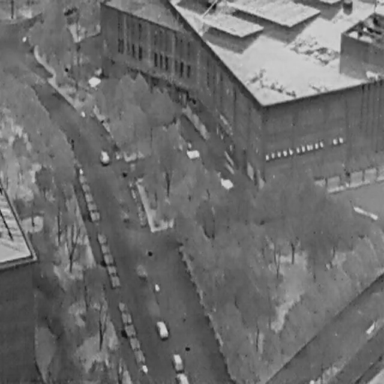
There are four Cars in the infrared image.